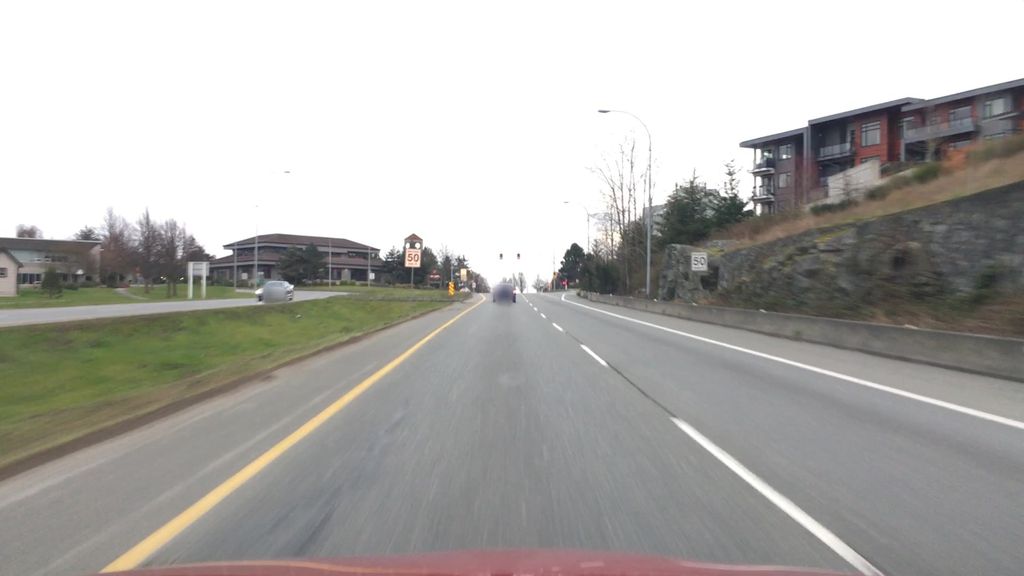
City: victoria